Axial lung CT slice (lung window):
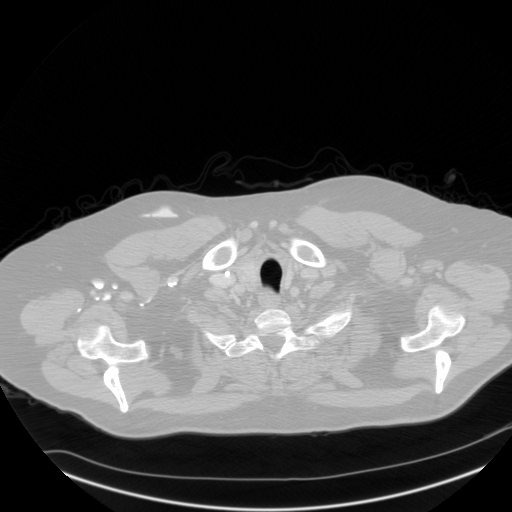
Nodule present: no